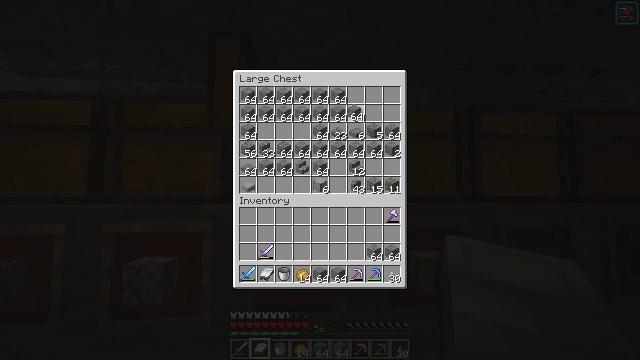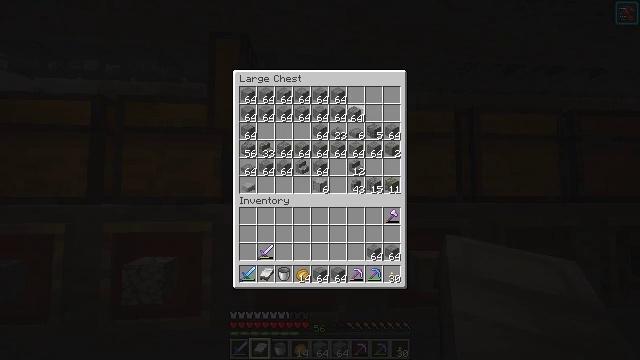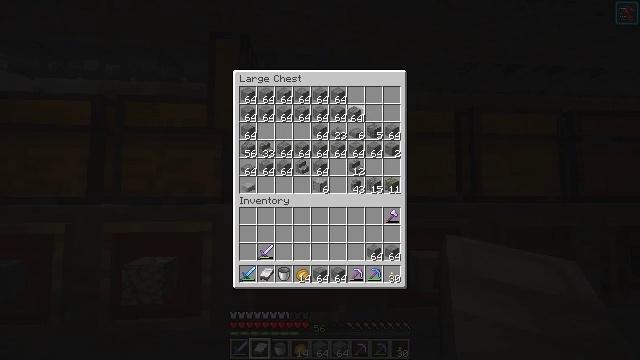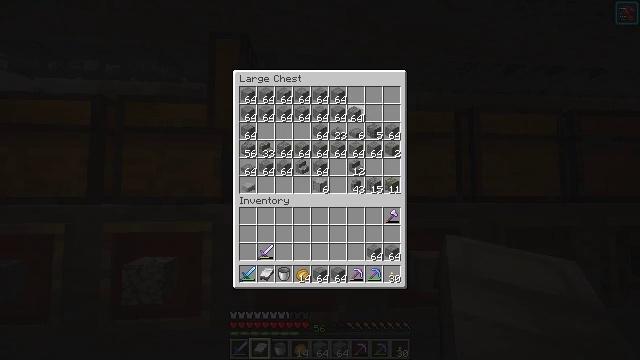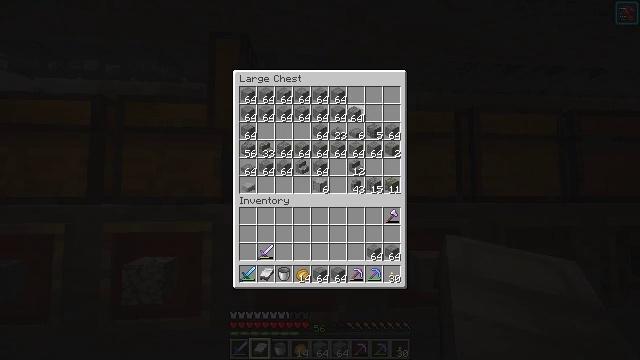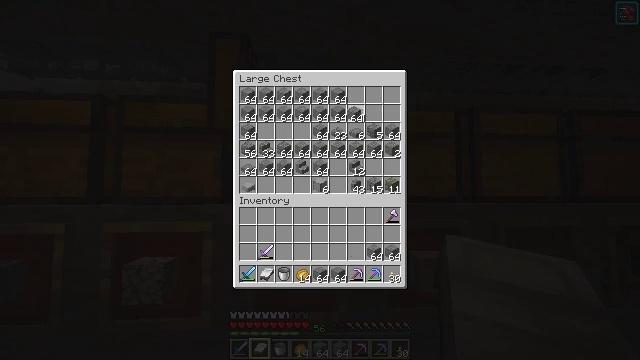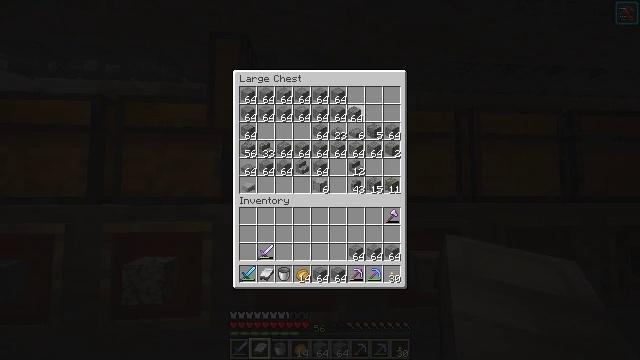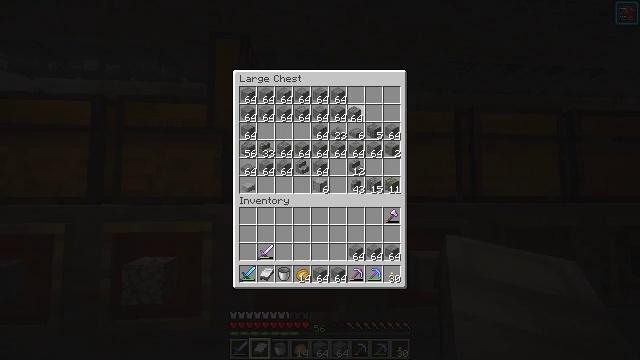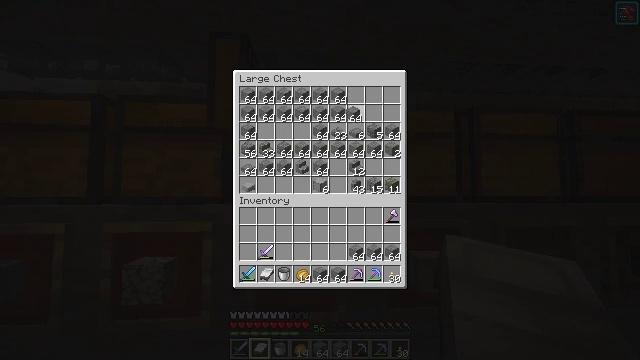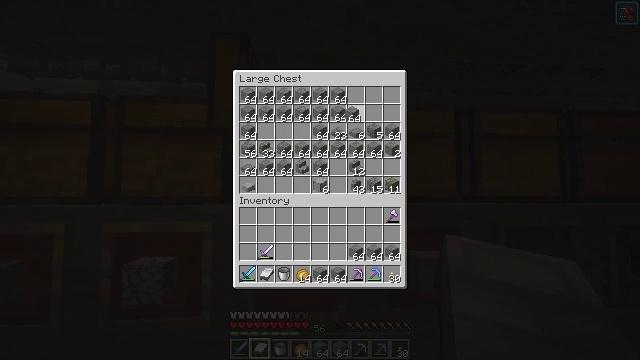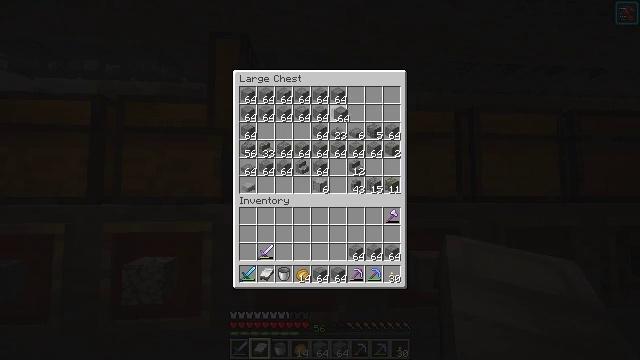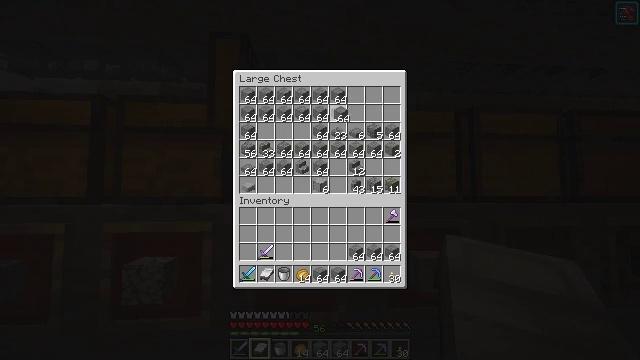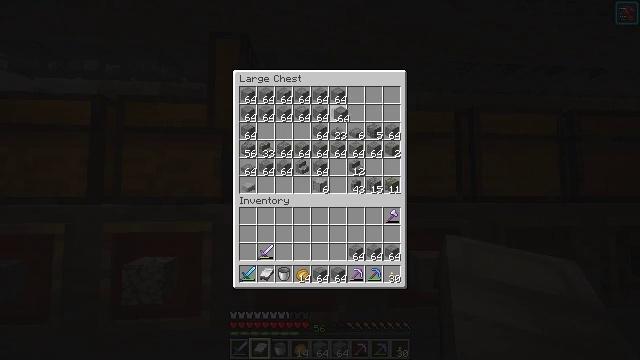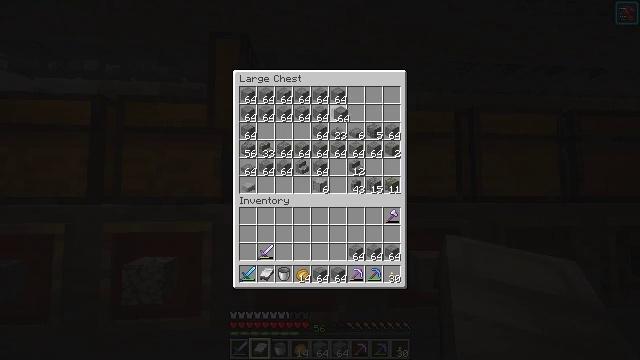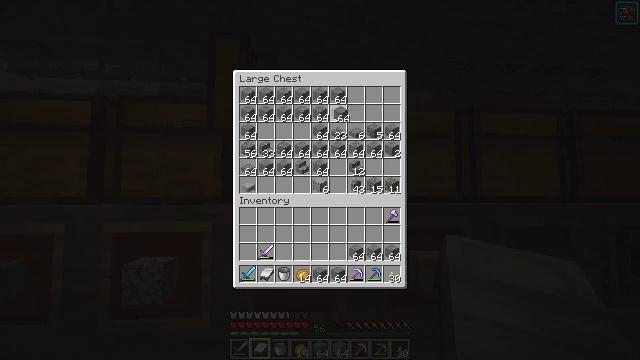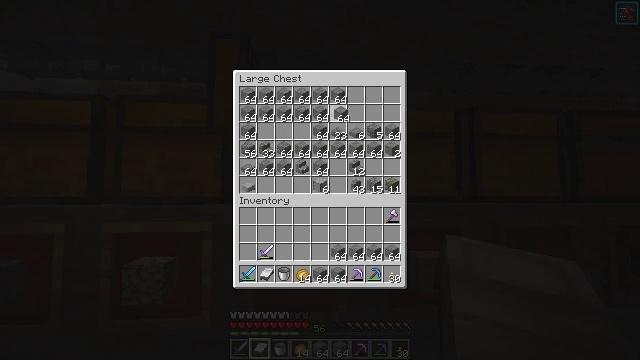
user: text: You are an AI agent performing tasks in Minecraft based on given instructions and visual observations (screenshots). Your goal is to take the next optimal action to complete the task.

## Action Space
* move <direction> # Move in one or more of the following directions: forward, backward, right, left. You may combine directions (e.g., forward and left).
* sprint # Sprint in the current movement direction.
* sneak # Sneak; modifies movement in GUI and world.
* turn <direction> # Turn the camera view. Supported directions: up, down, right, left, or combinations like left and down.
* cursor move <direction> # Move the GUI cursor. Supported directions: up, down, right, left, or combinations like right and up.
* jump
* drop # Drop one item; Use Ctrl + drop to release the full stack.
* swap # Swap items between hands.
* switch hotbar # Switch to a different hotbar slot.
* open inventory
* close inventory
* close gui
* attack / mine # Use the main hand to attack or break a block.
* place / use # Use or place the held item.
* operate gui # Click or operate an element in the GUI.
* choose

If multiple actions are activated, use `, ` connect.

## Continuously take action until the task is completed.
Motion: motion action
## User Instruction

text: Remove a stone from the inventory.
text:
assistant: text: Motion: sprint
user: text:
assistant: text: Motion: sneak, operate gui
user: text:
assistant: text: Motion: sprint, operate gui
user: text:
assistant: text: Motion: sneak, operate gui
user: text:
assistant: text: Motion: sneak, operate gui
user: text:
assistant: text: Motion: sneak
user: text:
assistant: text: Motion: sprint
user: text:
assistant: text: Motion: sprint
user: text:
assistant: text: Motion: sprint
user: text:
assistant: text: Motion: sprint, cursor move left
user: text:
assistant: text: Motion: sneak, operate gui
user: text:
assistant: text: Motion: sprint, operate gui
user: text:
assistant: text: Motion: sneak, operate gui
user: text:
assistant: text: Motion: sprint, operate gui
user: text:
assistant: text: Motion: sprint
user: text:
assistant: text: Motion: sneak
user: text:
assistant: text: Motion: sneak
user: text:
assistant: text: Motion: sneak, cursor move up
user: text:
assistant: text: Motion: sneak
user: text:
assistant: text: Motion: sneak
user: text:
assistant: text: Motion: sprint, operate gui
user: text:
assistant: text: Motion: sneak, operate gui
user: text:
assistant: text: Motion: sneak, operate gui
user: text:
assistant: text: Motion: sneak, operate gui
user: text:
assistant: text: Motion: sprint
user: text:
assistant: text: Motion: sneak
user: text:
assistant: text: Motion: sprint
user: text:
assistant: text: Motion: sprint
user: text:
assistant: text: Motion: sneak
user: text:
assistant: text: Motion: sneak